Interaction volume radius: 5 \u00c5
Interaction volume height: 10 \u00c5
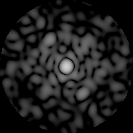
Disorder parameter: 0.7439